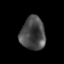
Tissue: lung
Cell type: Epithelial cells
Senescence score: 0.2356
Nuclear area (px): 794
Mean DAPI intensity: 72.965